Interaction volume radius: 10 \u00c5
Interaction volume height: 15 \u00c5
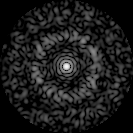
Disorder parameter: 0.8089